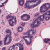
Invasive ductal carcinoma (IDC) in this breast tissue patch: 0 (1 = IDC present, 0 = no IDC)